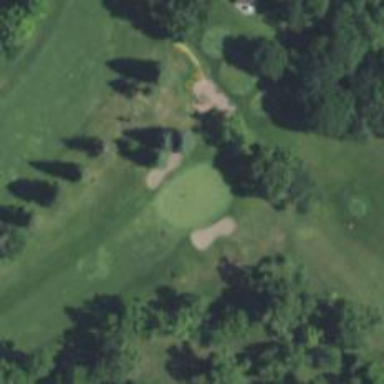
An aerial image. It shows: Golf hole.